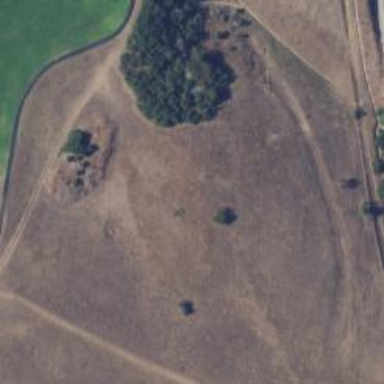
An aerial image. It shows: Disc golf hole.